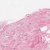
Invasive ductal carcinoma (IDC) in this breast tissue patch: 0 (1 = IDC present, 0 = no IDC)